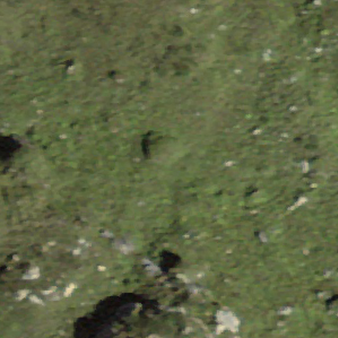
Label: other